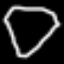
Label: diamond